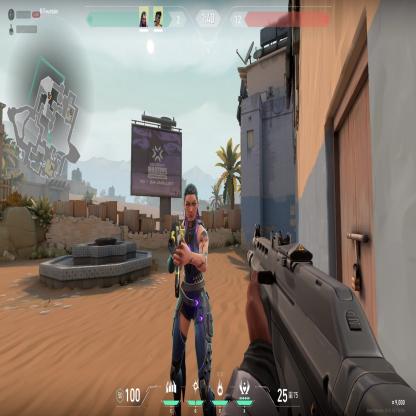
Label: teammate